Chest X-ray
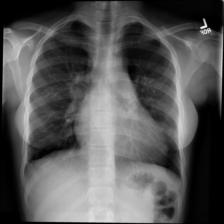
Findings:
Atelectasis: negative
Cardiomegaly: negative
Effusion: negative
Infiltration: negative
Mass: negative
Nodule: negative
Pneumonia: negative
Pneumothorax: negative
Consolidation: negative
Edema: negative
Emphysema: negative
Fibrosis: negative
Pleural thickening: negative
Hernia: negative